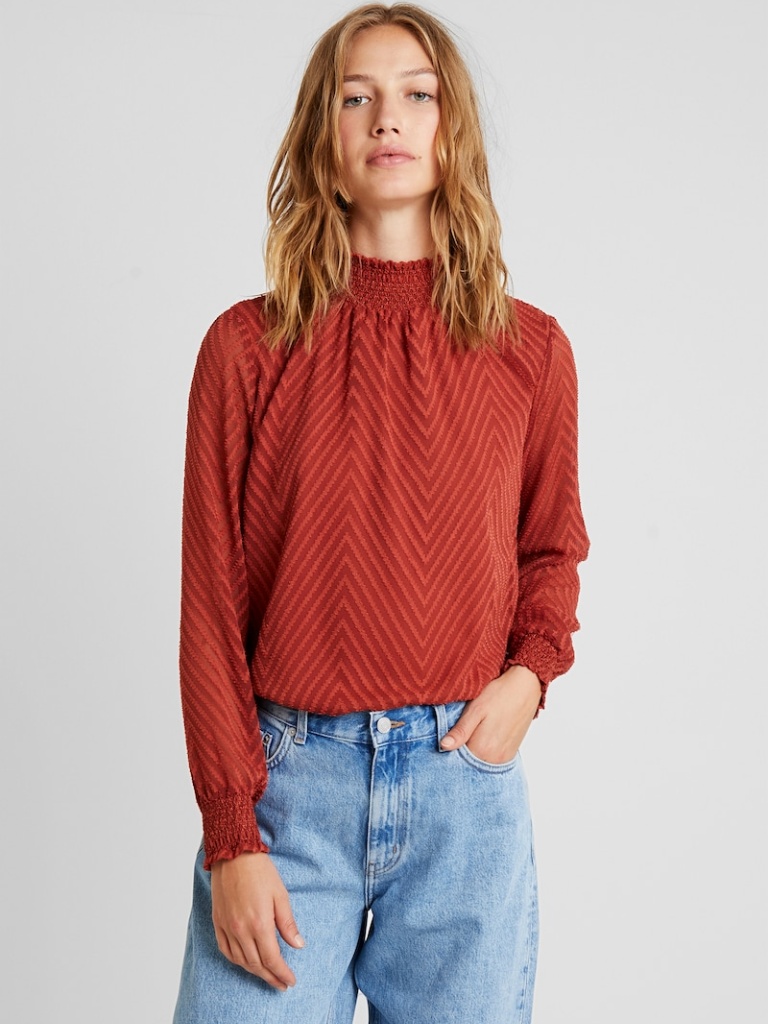
lace relaxed a long-sleeved with the sleeves down hip length Untucked high blouse